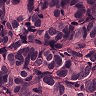
Metastatic tissue present: yes